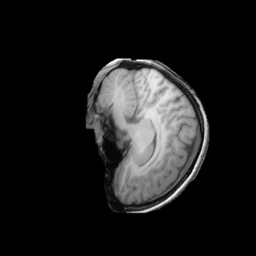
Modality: T1w
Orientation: sagittal
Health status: ill
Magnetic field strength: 3 T